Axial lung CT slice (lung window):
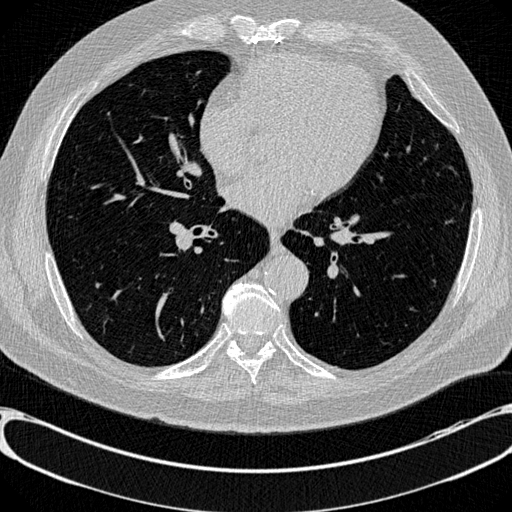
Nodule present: no